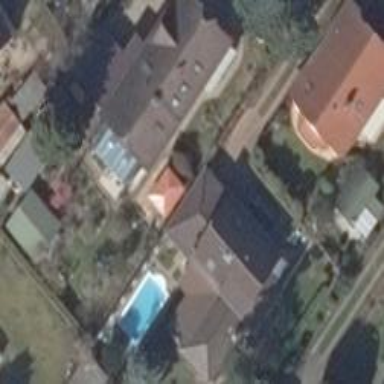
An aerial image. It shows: Detached building with half-hipped roof shape.